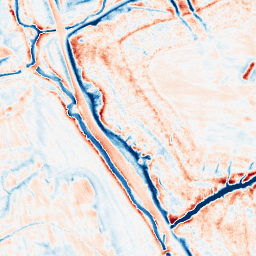
Category: edge_preserving
Decomposition family: anisotropic_diffusion
Decomposition parameters: iterations: 50
kappa: 50
gamma: 0.15
Upsampling method: sinc_hamming
Upsampling parameters: scale: 2
kernel_size: 16
Upsampling scale: 2